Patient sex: F
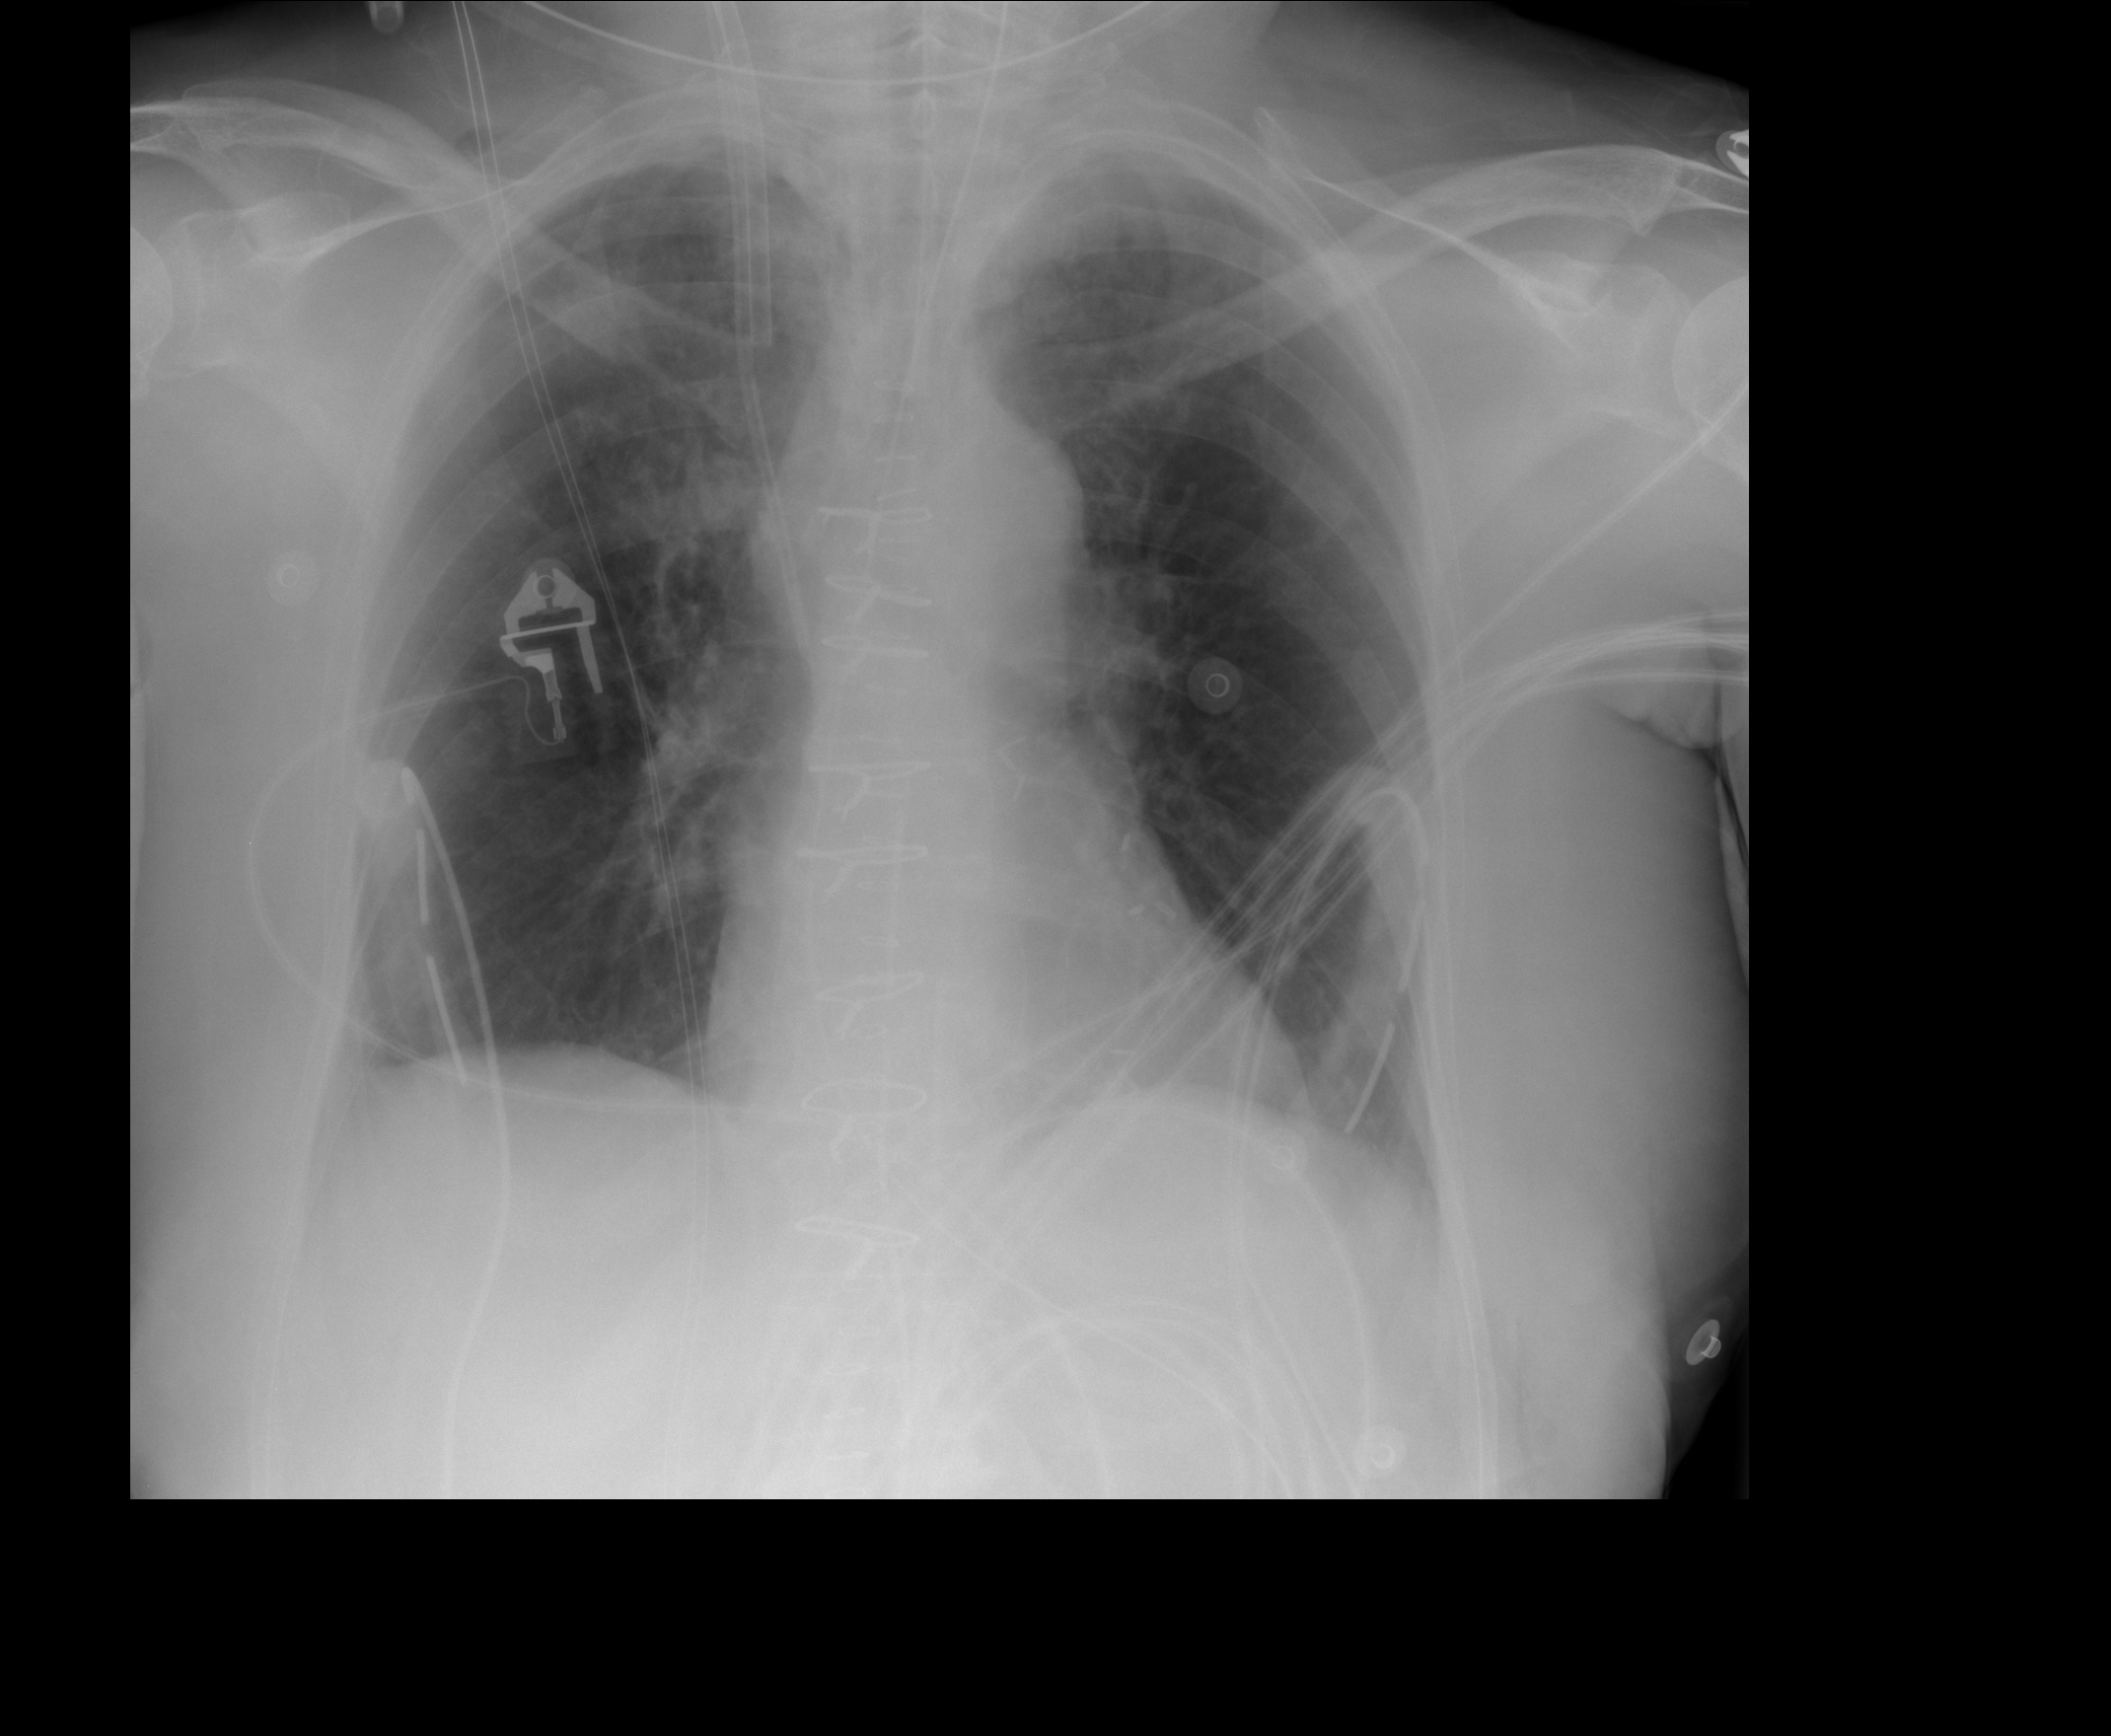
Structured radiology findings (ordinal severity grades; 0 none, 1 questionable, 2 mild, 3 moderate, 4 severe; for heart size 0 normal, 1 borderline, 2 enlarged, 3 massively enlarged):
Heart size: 0
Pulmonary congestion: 0
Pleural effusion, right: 1
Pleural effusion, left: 1
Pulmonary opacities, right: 2
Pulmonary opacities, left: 2
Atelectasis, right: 1
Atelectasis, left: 1